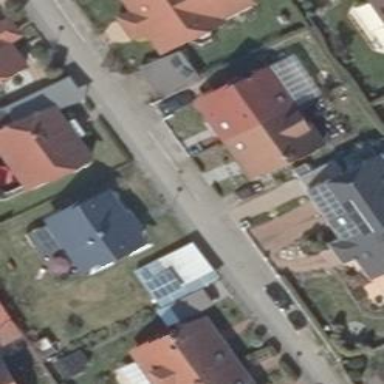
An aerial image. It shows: Living street.